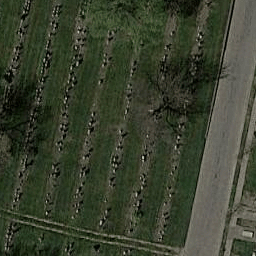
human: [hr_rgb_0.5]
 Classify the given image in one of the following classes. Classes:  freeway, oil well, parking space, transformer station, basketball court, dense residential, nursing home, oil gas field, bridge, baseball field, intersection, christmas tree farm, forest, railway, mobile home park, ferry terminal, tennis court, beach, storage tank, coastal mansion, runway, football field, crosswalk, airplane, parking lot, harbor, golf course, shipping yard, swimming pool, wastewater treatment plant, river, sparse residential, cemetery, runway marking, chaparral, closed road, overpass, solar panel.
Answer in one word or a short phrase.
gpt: cemetery